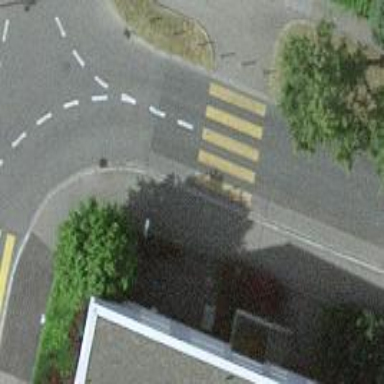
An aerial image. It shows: Uncontrolled zebra crossing.